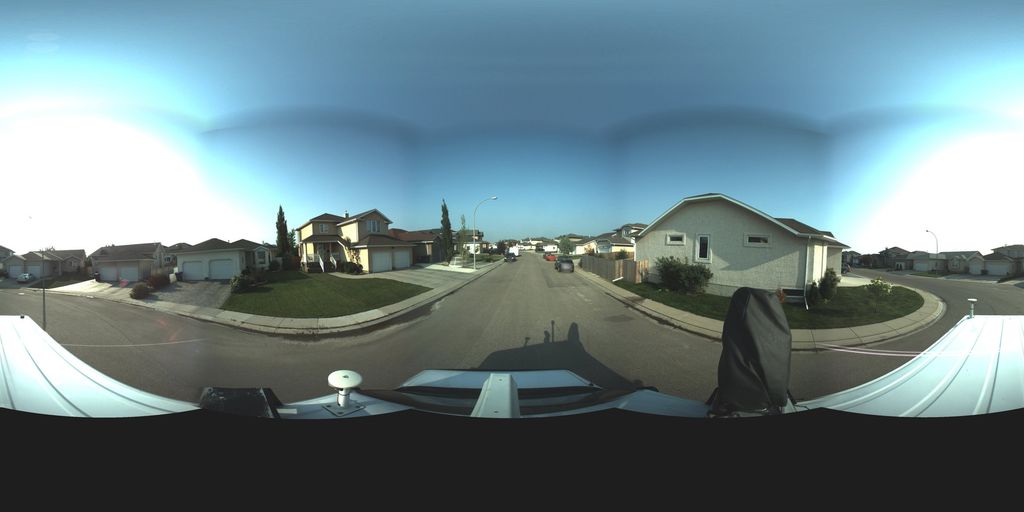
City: saskatoon